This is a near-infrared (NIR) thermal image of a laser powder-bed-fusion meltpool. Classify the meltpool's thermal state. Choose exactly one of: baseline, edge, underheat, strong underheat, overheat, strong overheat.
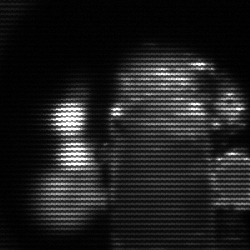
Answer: strong underheat